Question: I want to make a select box like this

with 10 select option, when I try to add more than 15 option it show vertical scroll bar,
but not show when it have 10 option.
is there any way to achieve this.
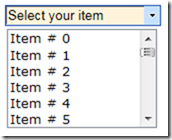
Answer: apply a 'size="10"' to your select.
something like:
'''
<select size="10">
// all your options
</select>
'''
---
You have to put some style to the label like border, background-image etc.
Something like this to be done:
'''
<label id='choose' for='options'>Select options</label>
<br clear='all' />
<select id='options' size="10" style='display:none;'>
// all the options
</select>
'''
then use this jQuery code:
'''
$('#choose').click(function(){
$(this).siblings('select').toggle();
});
'''
## Demo @ Fiddle
---
Try with this:
'''
$('#choose').click(function (e) {
e.stopPropagation();
$(this).siblings('select').css('width', $(this).outerWidth(true)).toggle();
});
$('#options').change(function (e) {
e.stopPropagation();
var val = this.value || 'Select options';
$(this).siblings('#choose').text(val);
$(this).hide();
});
'''
---
As you commented:
so you can mockup with this:
'''
$('#options').find('option').on({
mouseover: function () {
$('.hover').removeClass('hover');
$(this).addClass('hover');
},
mouseleave: function () {
$(this).removeClass('hover');
}
});
'''
## Demo with hover class.